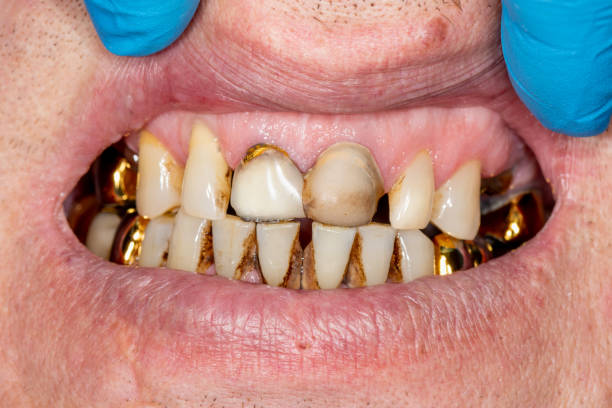
Condition: Calculus